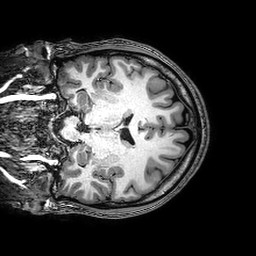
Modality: T1w
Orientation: coronal
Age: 23
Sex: male
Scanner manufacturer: philips
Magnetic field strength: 3 T
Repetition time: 0.008191 s
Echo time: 0.00376 s